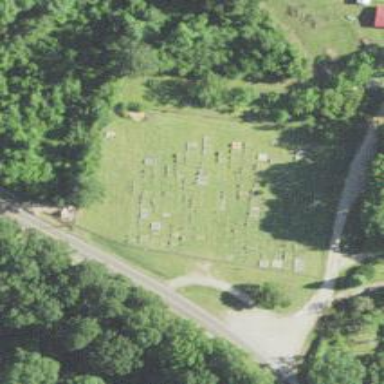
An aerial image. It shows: Cemetery.